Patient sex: M
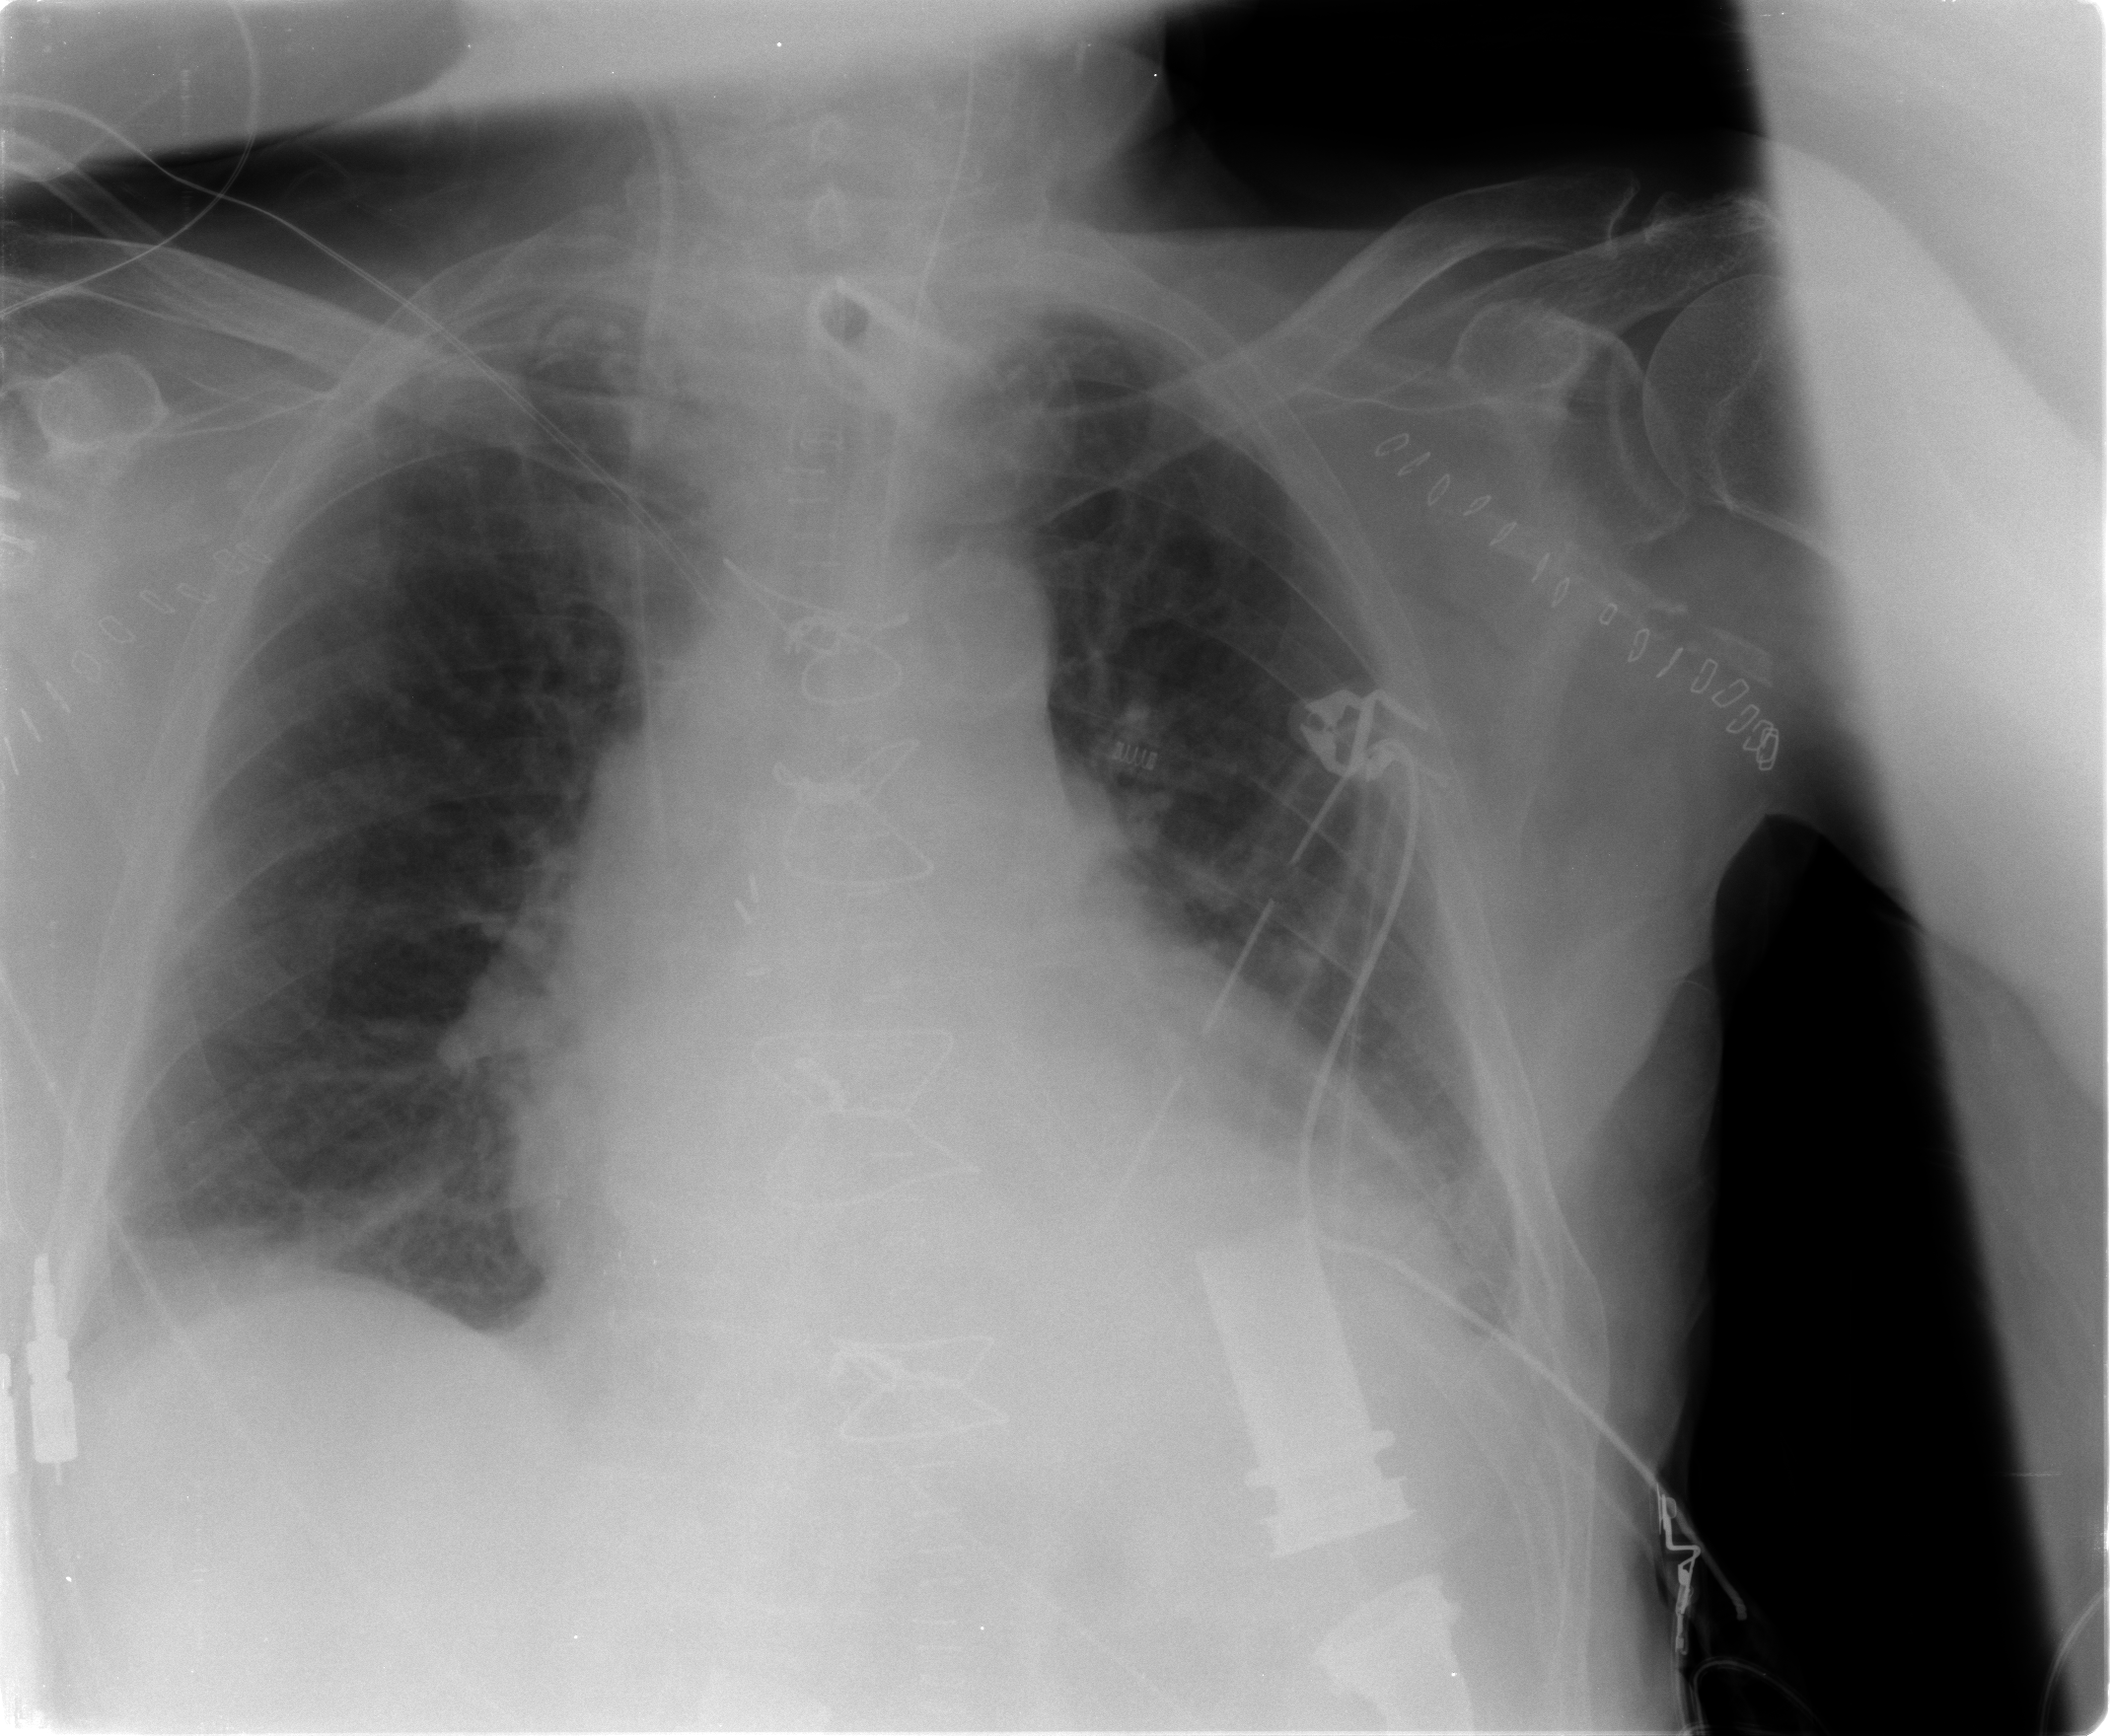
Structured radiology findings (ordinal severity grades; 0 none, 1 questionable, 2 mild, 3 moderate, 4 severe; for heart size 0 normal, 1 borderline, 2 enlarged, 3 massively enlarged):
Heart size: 2
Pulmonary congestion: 3
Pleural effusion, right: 1
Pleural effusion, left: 1
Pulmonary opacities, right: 1
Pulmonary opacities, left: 1
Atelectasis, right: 0
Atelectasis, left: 1